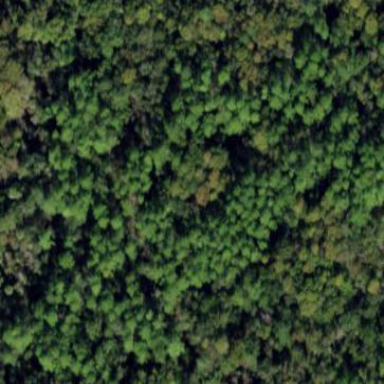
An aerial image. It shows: Forest area predominantly covered with needle-leaved trees.